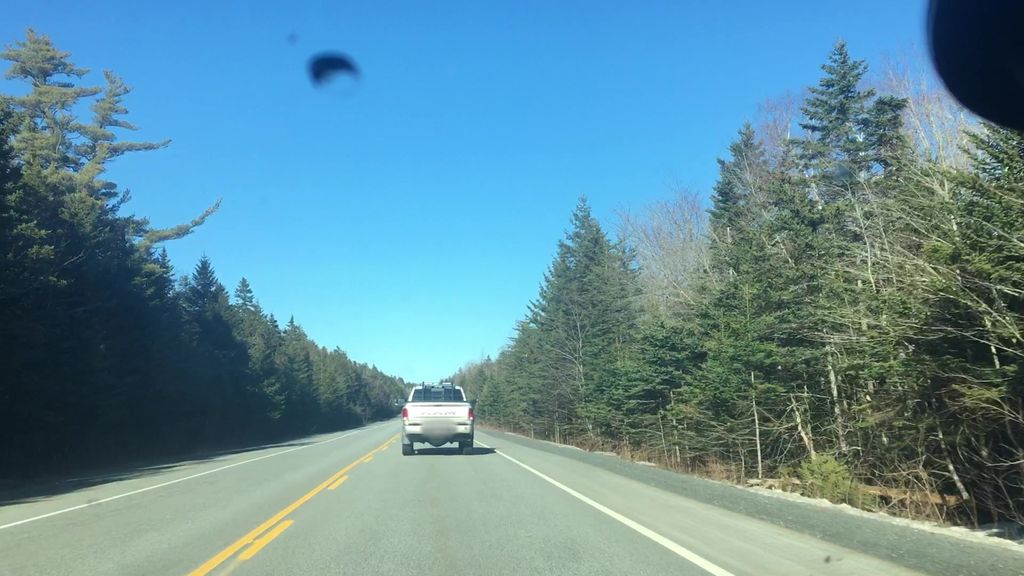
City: halifax